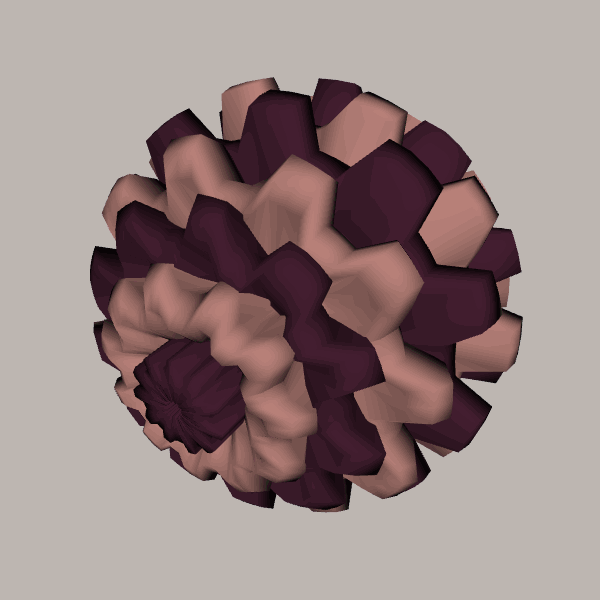
Background: light